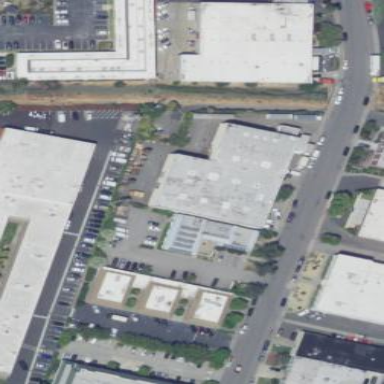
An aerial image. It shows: Industrial building.